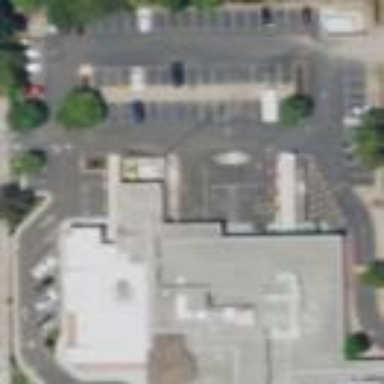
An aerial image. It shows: Parking area with asphalt surface.